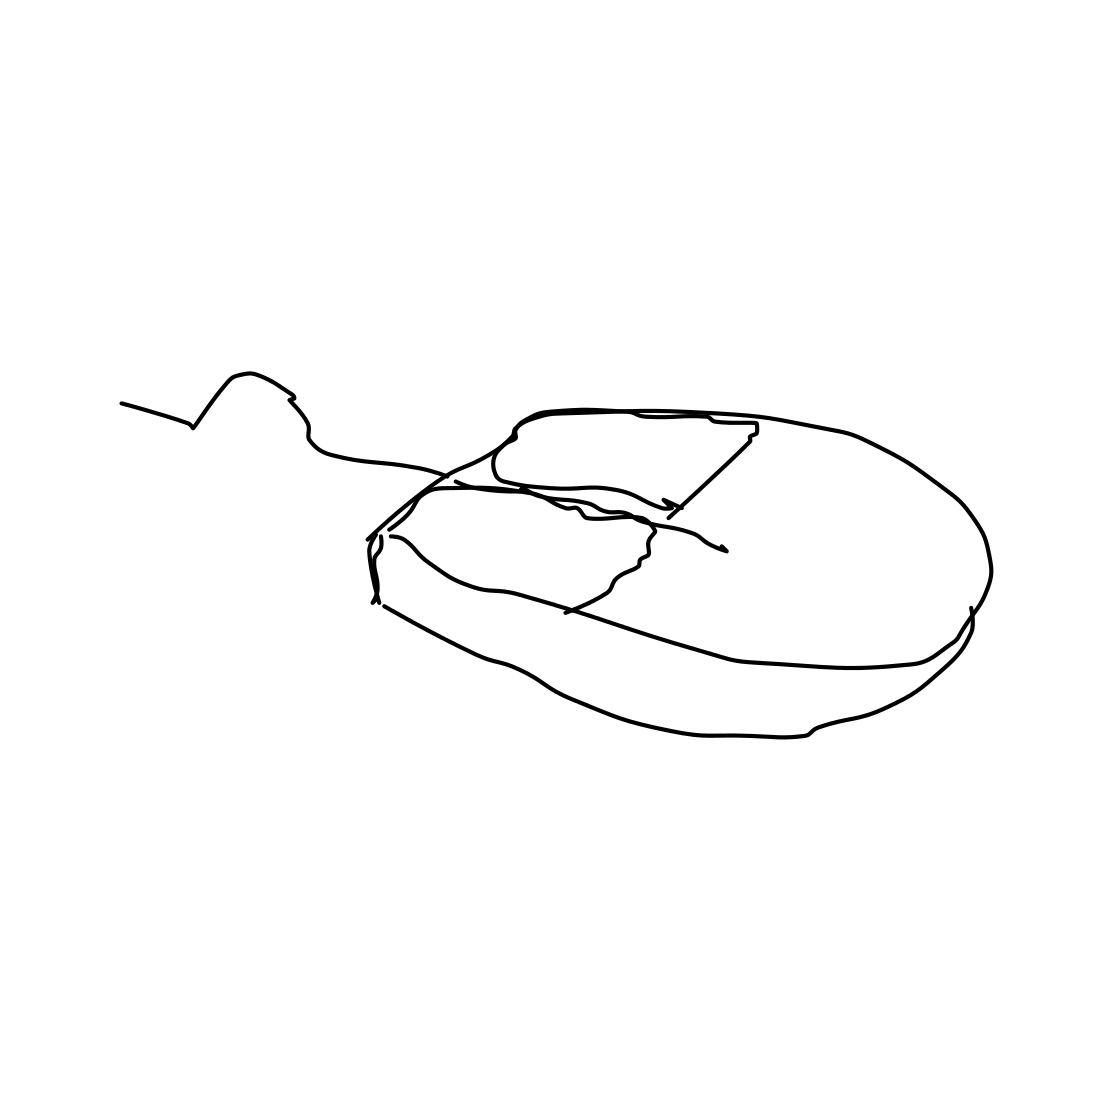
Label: computer-mouse